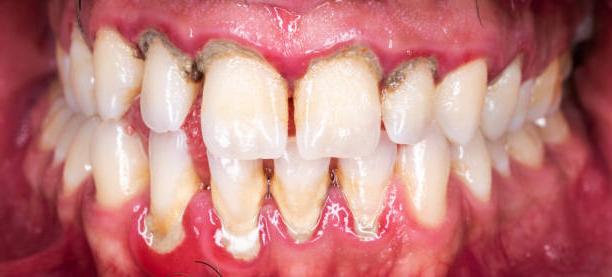
Condition: Gingivitis